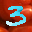
Label: 3